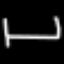
Label: bed